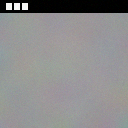
Screen state: on